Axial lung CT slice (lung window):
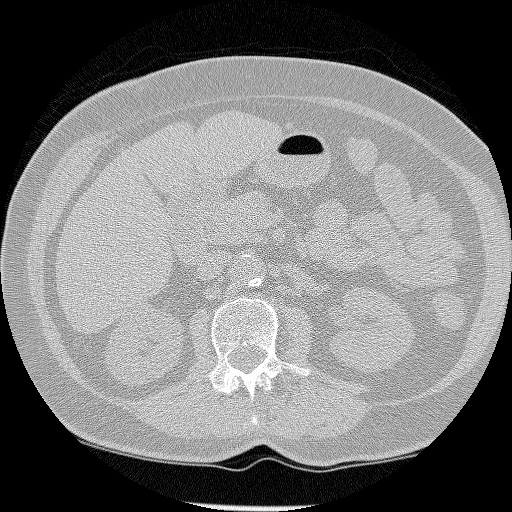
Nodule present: no